【题型】选择题　【知识点】函数　【难度】easy
已知$f(x)=\begin{cases}
|\lg x|, & x>0, \\
x+1, & x\leq 0.
\end{cases}$ 存在实数$a<b<c$满足$f(a)=f(b)=f(c)$，则$abc$的取值范围为（\quad）
\vspace{1em}
\noindent A. $(-1,0)$\qquad B. $(-1,0]$\qquad C. $[0,1)$\qquad D. $(0,1)$
【解答】
\noindent 【答案】$B$\\
\noindent 【解析】因为$f(x)=\begin{cases}
|\lg x|, & x>0 \\
x+1, & x\leq 0
\end{cases}$，所以当$x>0$时$f(x)=|\lg x|=\begin{cases}
\lg x, & x\geq 1 \\
-\lg x, & 0<x<1
\end{cases}$，\\
\noindent 则$f(x)$在$[1,+\infty)$上单调递增，在$(0,1)$上单调递减，当$x\leq 0$时$f(x)=x+1$，所以$f(x)$在$(-\infty,0]$上单调递增，所\\
\noindent 以$f(x)$的图象如下所示，又$f(0)=1$，$f\left(\dfrac{1}{10}\right)=1$，$f(10)=1$，$\because$存在$a<b<c$，满足$f(a)=f(b)=f(c)$，\\
\noindent 函数图象可知，$0<a+1\leq 1$，$\therefore -1<a\leq 0$，\\
\noindent 所以$\dfrac{1}{10}\leq b<1<c\leq 10$，$\because f(b)=f(c)$，$\therefore |\lg b|=|\lg c|$

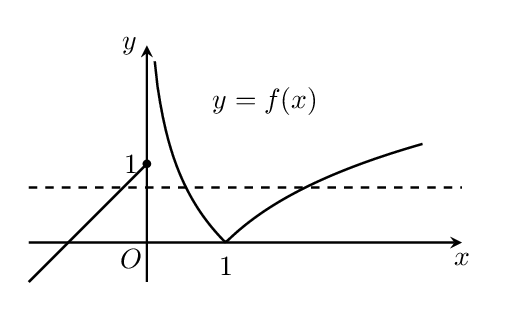